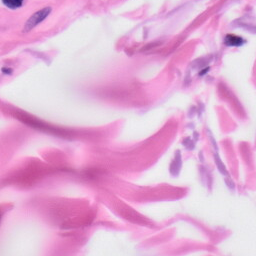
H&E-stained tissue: Skin